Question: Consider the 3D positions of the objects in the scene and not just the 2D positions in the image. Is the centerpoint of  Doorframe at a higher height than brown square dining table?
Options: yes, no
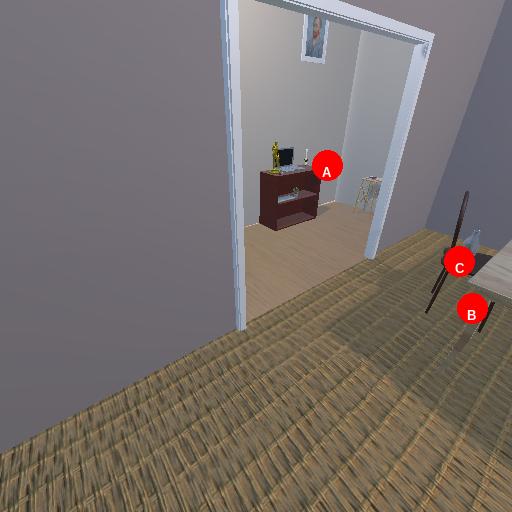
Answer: yes